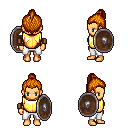
a pixel art fantasy rpg character, female body template, human, tanned skin, gold chest armor, white pants, dark blonde short topknot hairstyle, leather bracers, shield, four views (front, back, left, right), 2x2 character sprite sheet, small pixel art, hard edges, no anti-aliasing